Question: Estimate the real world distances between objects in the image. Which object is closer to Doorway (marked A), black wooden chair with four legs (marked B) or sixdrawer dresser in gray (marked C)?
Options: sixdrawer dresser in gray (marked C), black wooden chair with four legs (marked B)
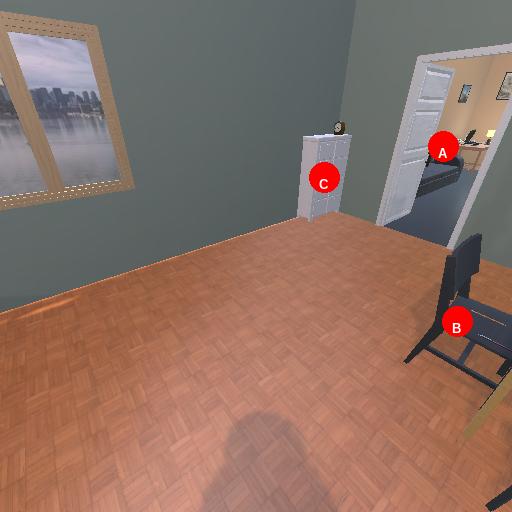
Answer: sixdrawer dresser in gray (marked C)